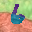
Label: 6